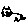
Label: cat